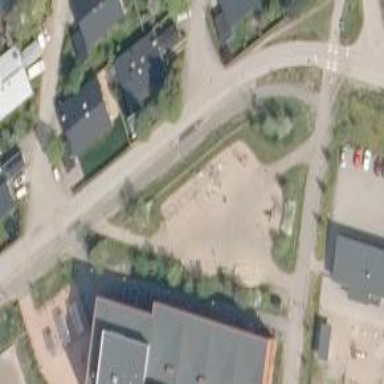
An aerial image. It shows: Playground area for leisure land.